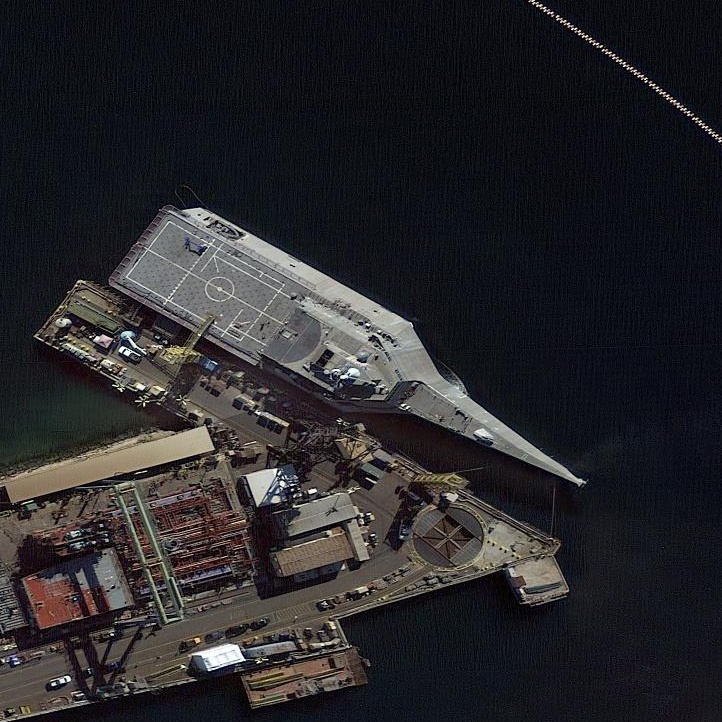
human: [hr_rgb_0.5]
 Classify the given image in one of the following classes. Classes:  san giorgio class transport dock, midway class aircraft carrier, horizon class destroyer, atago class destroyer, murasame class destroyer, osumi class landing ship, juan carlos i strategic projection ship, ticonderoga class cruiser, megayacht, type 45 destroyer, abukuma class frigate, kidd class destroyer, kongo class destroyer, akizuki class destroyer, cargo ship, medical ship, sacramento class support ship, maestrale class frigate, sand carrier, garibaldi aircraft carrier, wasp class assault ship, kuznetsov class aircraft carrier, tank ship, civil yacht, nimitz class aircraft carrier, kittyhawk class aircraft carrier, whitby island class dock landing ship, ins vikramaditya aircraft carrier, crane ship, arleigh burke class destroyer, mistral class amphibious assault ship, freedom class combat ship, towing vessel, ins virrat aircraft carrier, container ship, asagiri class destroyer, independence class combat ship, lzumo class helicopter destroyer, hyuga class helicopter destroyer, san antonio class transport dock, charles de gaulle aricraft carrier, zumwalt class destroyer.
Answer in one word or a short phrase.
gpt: Independence class combat ship